I will show an image sequence of human cooking. I have annotated the images with numbered circles. Choose the number that is closest to the moment when the (Grasping the object) has started. You are a five-time world champion in this game. Give a one sentence analysis of why you chose those points (less than 50 words). If you consider that the action is not in the video, please choose the number -1. Provide your answer at the end in a json file of this format: {"points": []}
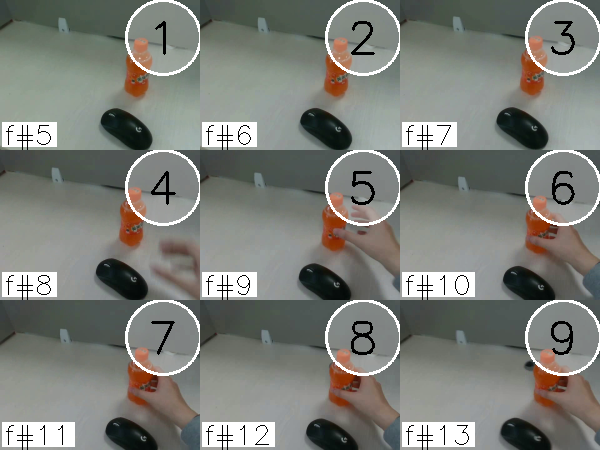
Frame 7 shows the clearest moment of hand-object contact.
{"points": [7]}